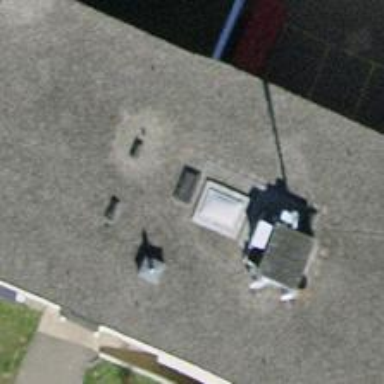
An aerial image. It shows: Building with flat roof.